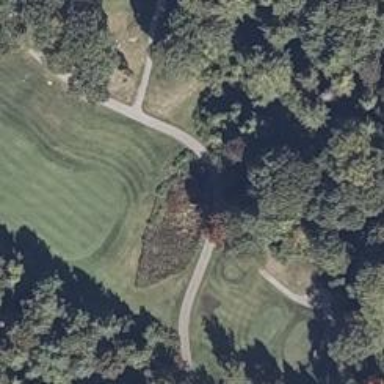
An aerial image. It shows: Service road used as golf cart path.